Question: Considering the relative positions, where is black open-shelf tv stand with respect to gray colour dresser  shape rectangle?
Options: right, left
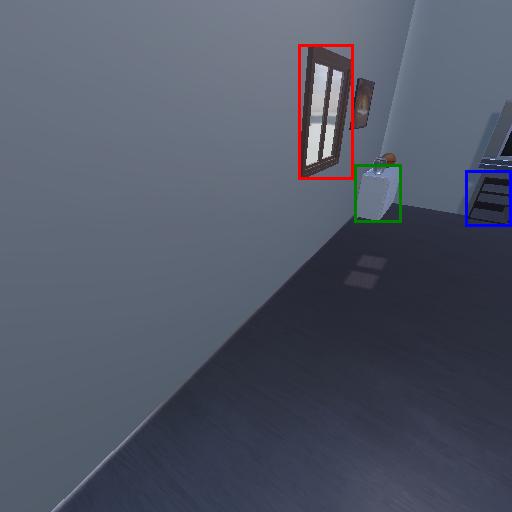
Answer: right